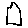
Label: house